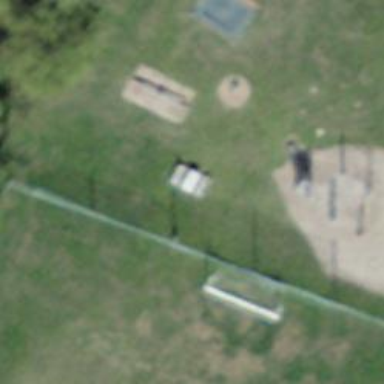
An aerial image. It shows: Picnic table located in leisure land area.